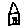
Label: house